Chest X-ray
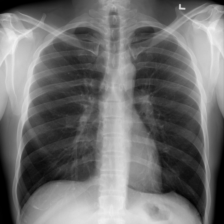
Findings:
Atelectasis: negative
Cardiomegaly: negative
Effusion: negative
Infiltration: positive
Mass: negative
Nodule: negative
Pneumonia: negative
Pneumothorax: negative
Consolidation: negative
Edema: negative
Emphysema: negative
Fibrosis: negative
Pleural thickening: negative
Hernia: negative